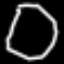
Label: octagon